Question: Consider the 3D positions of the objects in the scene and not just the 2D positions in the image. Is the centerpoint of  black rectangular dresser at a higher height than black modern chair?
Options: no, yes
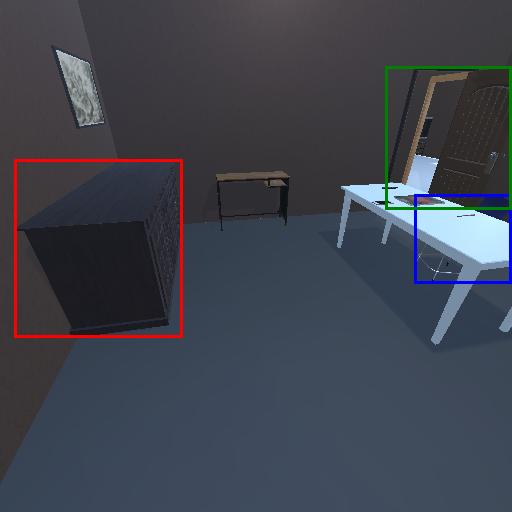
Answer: no